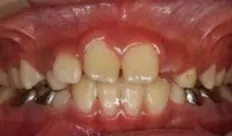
(A-I) are images of teeth before and after treatment. (A-C) are frontal view photos before and 4 months and 9 months after treatment. Teeth 11 and 21 are under eruption.
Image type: medical_photograph (oral_photograph)